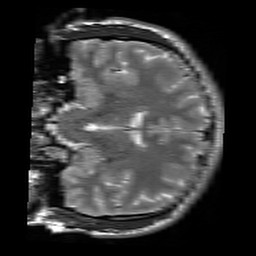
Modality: T2w
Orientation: coronal
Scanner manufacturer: siemens
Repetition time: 3.9 s
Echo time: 0.076 s